Question: I'm doing a UML diagram for a game. It is a two-player connection board game, in which the players choose a color and then take turns dropping colored discs into a seven-column, six-row vertically suspended grid.
I have a problem with the UML Diagram. The class game has 2 variables that came from another class(is this ok?). And secondly how is possible to write the constructor for all the given variables?
Notice:The purpose of UML Diagram is not to write code out of it, but only as a project. There are no requirements.

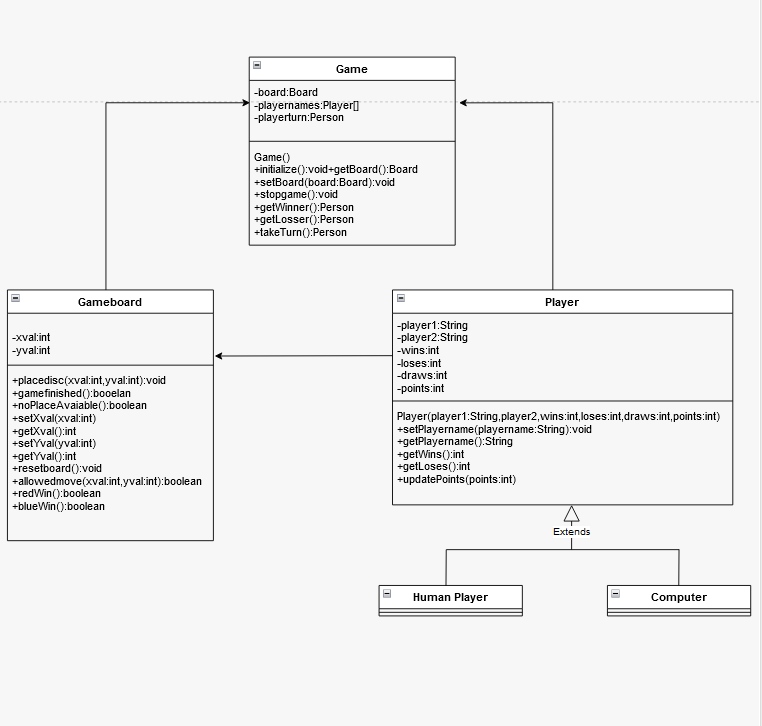
Answer: ## Classes with properties of other types
Let's take the example of 'Game' and 'Player'. In your diagram, you show a property 'playernames: Player[]'. This means that the class 'Game' is implicitly associated with the class 'Player'. At the same time you show an explicit association with the 'Player' class. This is ambiguous: are both implicit and explicit associations the same ? Or are these two different associations?
A less ambiguous representation is to remove the property from the compartment of the class, and show its visibility and name as a role on the association line at the opposite end.
Another example is the class' 'Game' property 'board:Board'. At the same time, there is an association to a 'Gameboard'. Are these two the same, and there is a mistake in one of the class name? Or did you forget a '"interface" Board' in your diagram, to which 'Game' should be associated and that 'Gameboard' would implement ? Up to you to clarify.
If possible, indicate the multiplicity of the associations. If it's exactly 1, or exactly 2, write it down. If it's several write a '*'.
## Constructors
In UML, a constructor is an operator like any other. It could have any name and should return a type corresponding to the owning class. It should be preceded by the stereotype '"Create"':
'''
+ "Create" Game():Game
'''
In your class you also have a related operations (remark: in UML an operation that does not return anything does not return 'void', but nothing at all):
'''
+ initialize()
+ setBoard (board: Board)
'''
The reader can infer that the board is created elsewhere and probably needs to be set. It is however not specified in your diagram which of the constructor or the initializer creates/constructs the other objects for the remaining propertiers. If this matters for you, you could add a comment note in plaintext. If you'd prefer a more formal way, you could express a post-condition instead.
If 'Game' does not create some of its properties, for example, if your user interface would create 'Player' objects that would then be passed to the constructor, you'd indicate these objects in your operation specifications, in the same way than in Java:
'''
+ "Create" Game(player: Player[2]):Game
'''
But if you set the board, you could also set (or add) the players.
## Unrelated remarks
- 'Game''Person'- 'playernames'- - 'Extends'